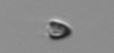
Label: Pyramimonas